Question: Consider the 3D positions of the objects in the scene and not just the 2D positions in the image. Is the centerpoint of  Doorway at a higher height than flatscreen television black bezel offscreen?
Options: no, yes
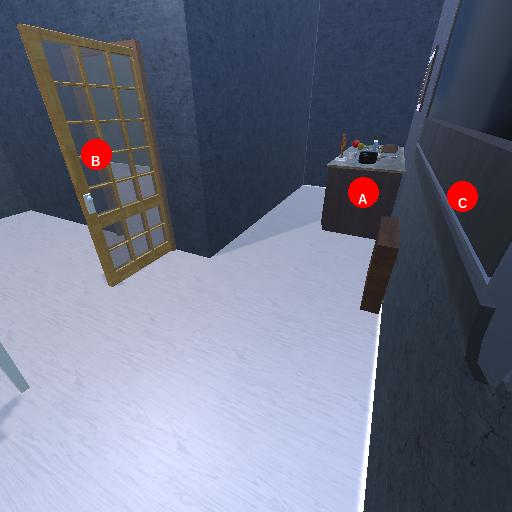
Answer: no